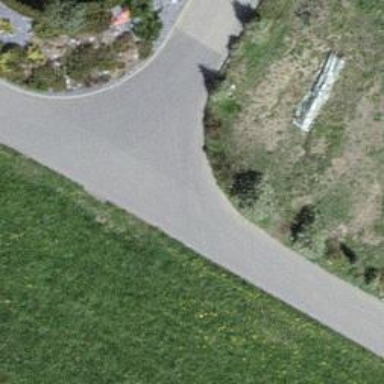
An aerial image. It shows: Gravel service road.